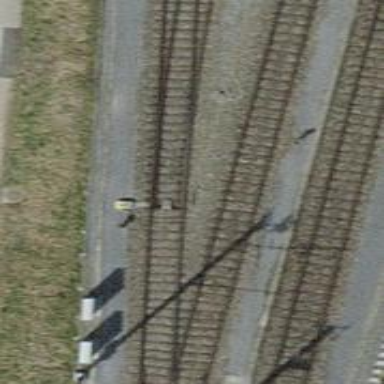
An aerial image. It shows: Single-track electrified railway siding with contact line.